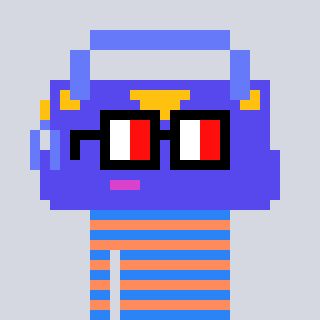
a pixel art character with square glasses with black frames and red eyes, a bag-shaped head and a peachy-colored body on a cool background